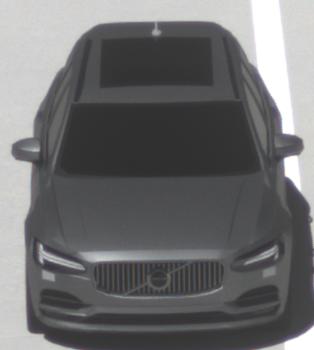
Make: Volvo
Model: V90
Detailed model: -
Model produced from: 2016
Model produced until: 2020
Doors: 5
Color: gray
Road condition: dry road
Daytime: midday
Contrast: high contrast